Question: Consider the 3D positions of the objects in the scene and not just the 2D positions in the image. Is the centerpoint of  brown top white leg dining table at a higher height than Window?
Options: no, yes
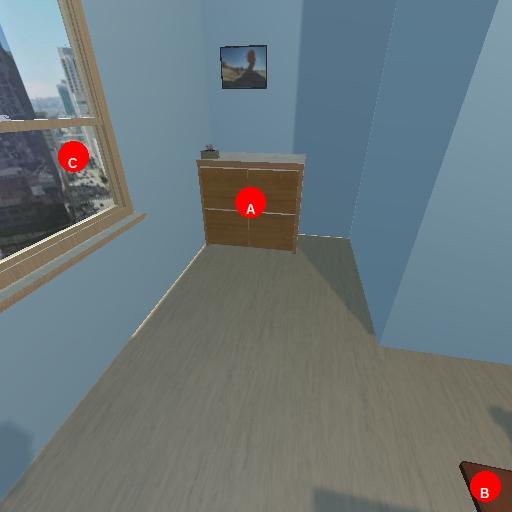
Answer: no